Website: apple
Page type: address-validator
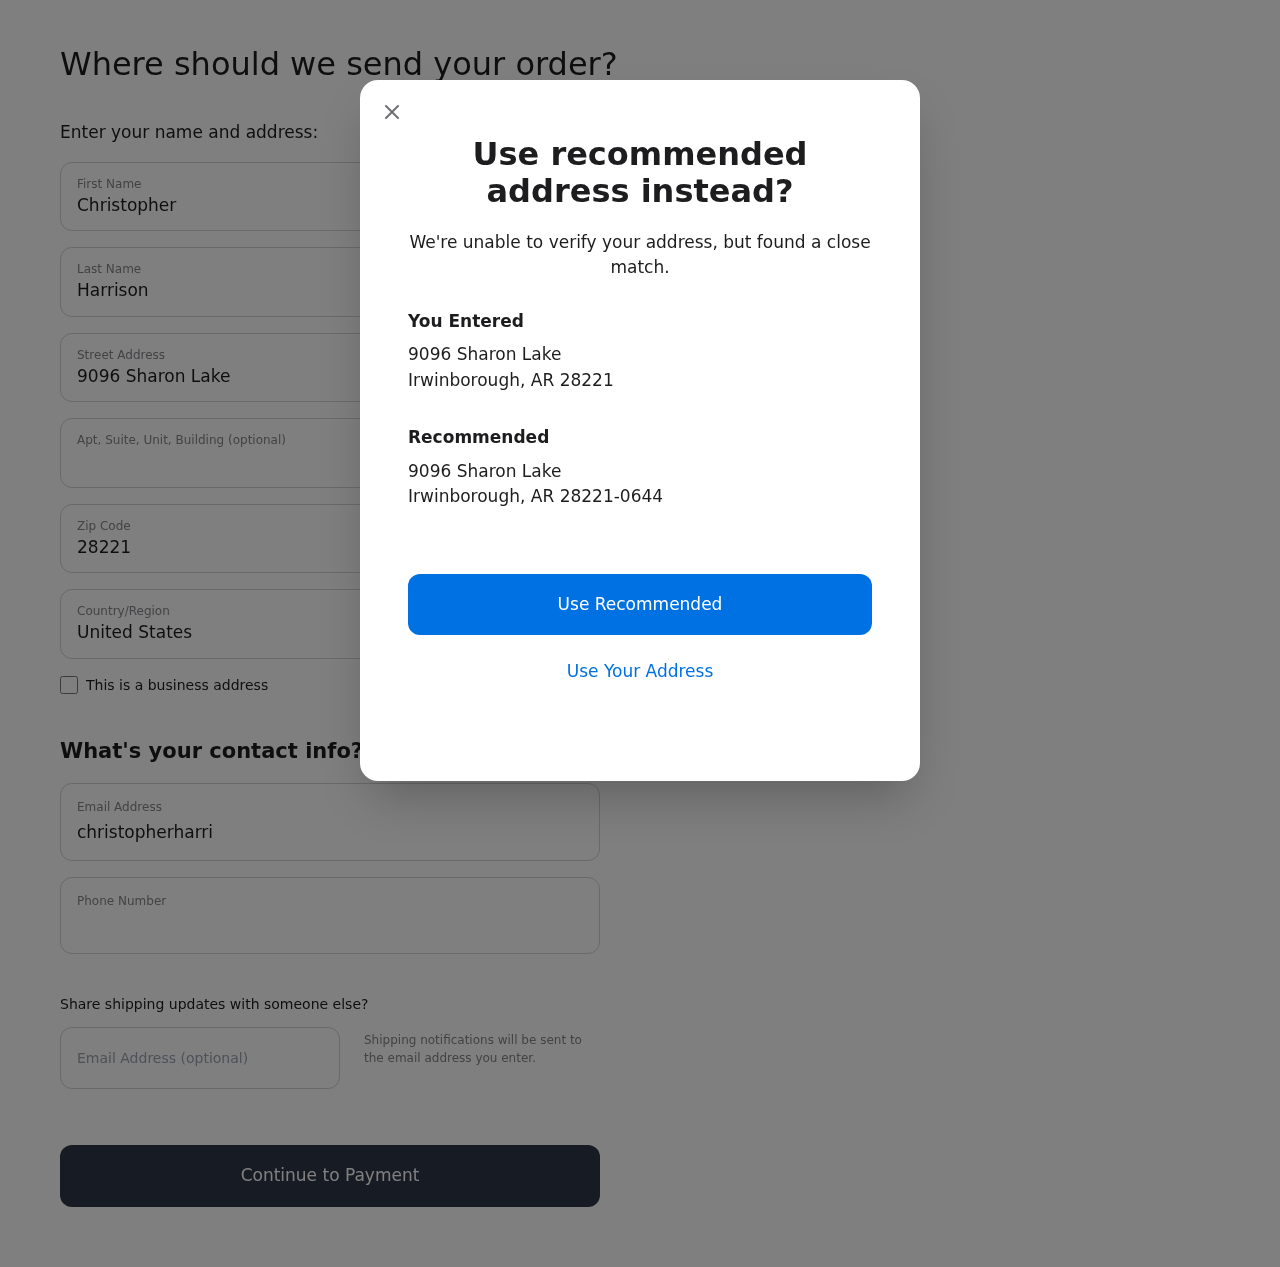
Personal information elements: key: PII_CITY
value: Irwinborough
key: PII_COUNTRY
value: United States
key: PII_EMAIL
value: christopherharrison@gmail.com
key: PII_FIRSTNAME
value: Christopher
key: PII_GIFT_EMAIL
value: jeffrey.maldonado@hotmail.com
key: PII_LASTNAME
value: Harrison
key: PII_PHONE
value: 5888547281
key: PII_POSTCODE
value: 28221
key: PII_POSTCODE_FULL
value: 28221-0644
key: PII_STATE_ABBR
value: AR
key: PII_STREET
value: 9096 Sharon Lake
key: PII_CITY2
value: Irwinborough
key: PII_STATE_ABBR2
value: AR